Question: I created a custom regular role and given "Go to Control Panel" permission comes in General category. But the "Go To" option is not visible for the user belongs to that particular role. I don't want to give "Add" and "Manage" permission in dock bar for my custom role. What permission extra should I give for my custom role to allow the users belongs to that role to Go To Control Panel?

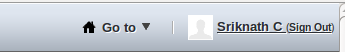
Answer: I think (guess) the user should also have permission for atleast one portlet in Control panel, so that a link can be made to show something in Control panel.
Since if the User has no access to any of the portlet in Control Panel, there would be no use to go to the Control Panel.